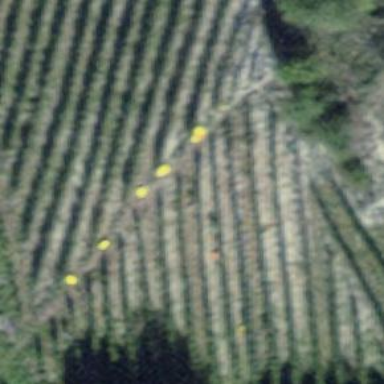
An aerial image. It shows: Vineyard with grape crops.